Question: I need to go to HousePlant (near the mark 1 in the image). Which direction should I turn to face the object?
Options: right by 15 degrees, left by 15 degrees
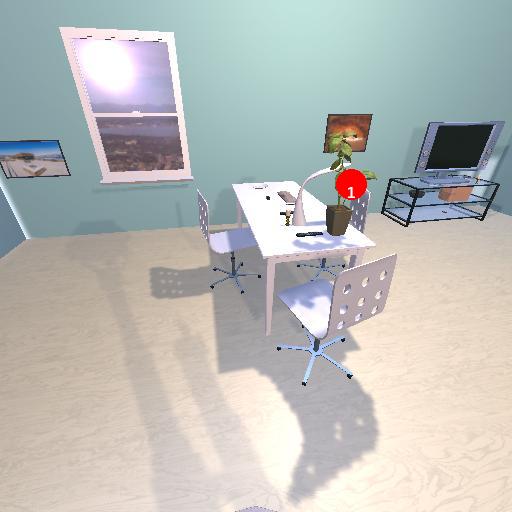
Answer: right by 15 degrees